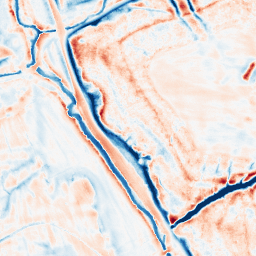
Category: edge_preserving
Decomposition family: bilateral
Decomposition parameters: d: 21
sigma_color: 50
sigma_space: 50
Upsampling method: bicubic
Upsampling parameters: scale: 4
Upsampling scale: 4